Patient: sex M, age 64
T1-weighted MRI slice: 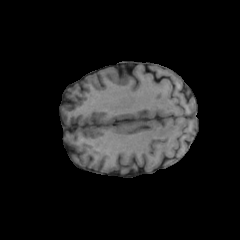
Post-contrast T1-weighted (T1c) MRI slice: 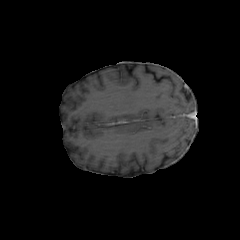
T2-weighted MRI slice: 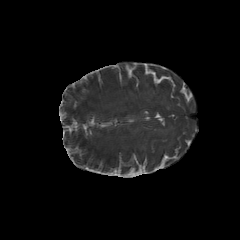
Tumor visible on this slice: no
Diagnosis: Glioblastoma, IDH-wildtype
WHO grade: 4